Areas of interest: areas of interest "Zhongtong Construction"
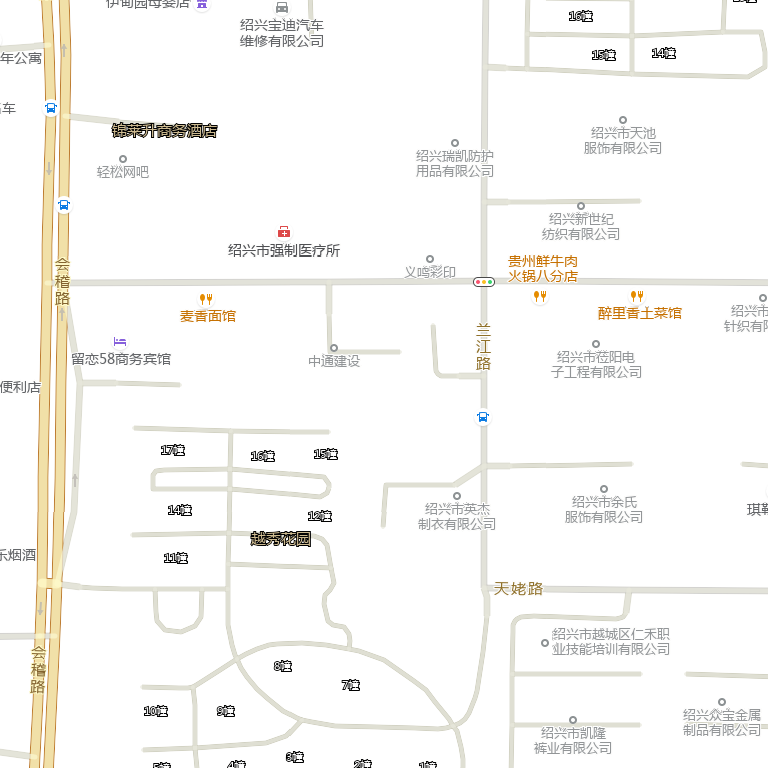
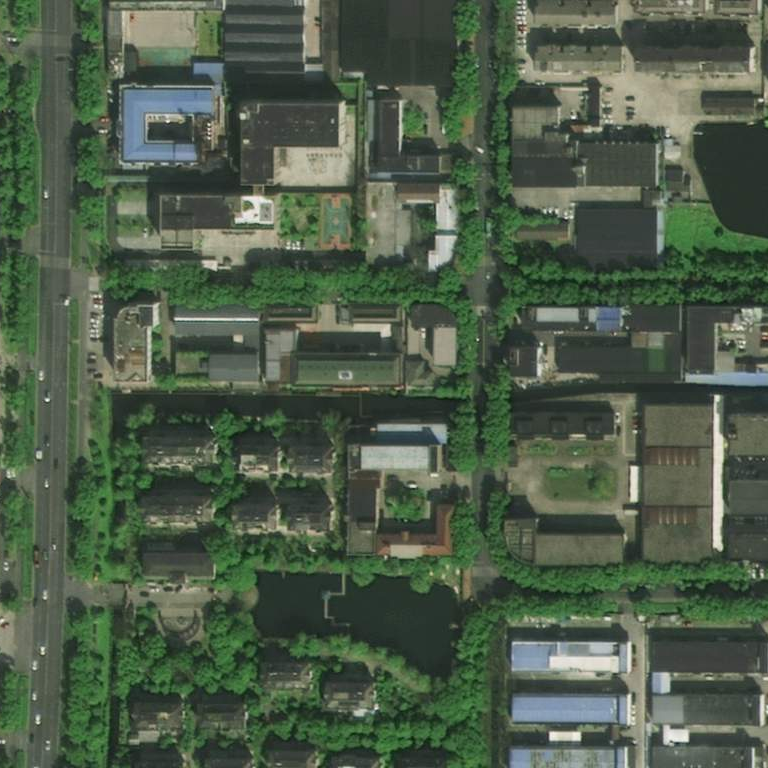